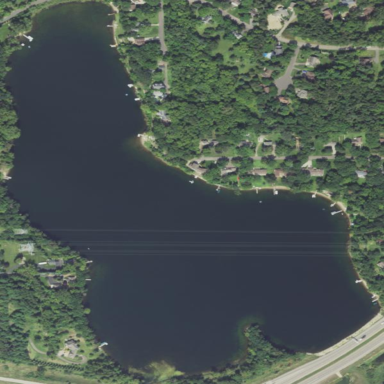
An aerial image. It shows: Serene lake.